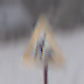
Verkehrszeichen: Arbeitsstelle
Umgebung: Outdoor, Nature
Tageszeit: MorningAfternoon
Wetter: PartlyCloudy
Licht: Natural
Jahreszeit: Winter
Kontrast: HighContrast